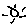
Label: sun